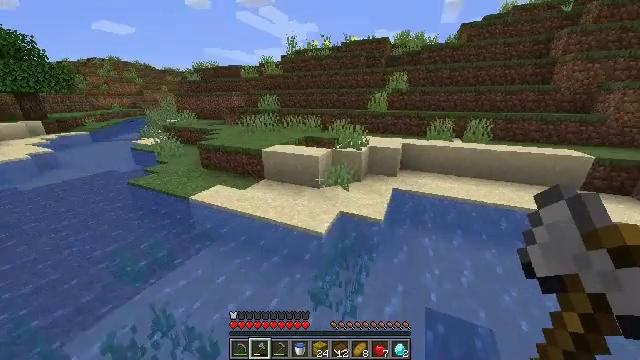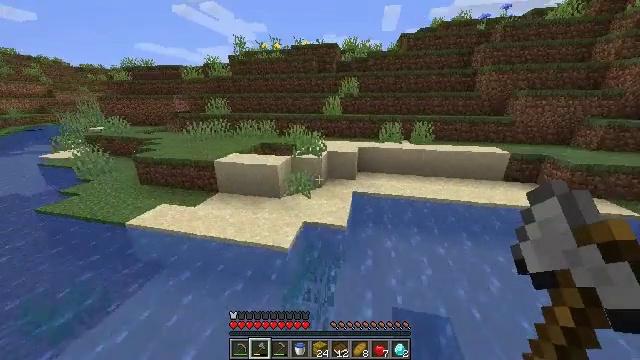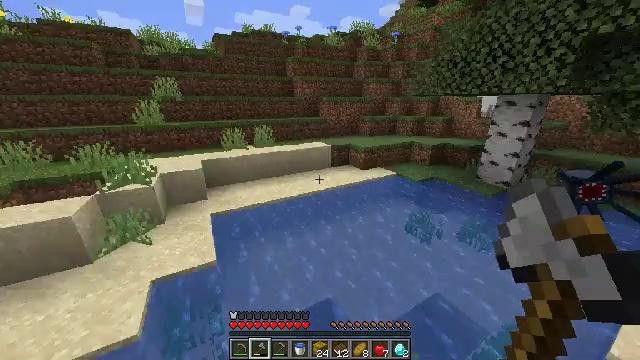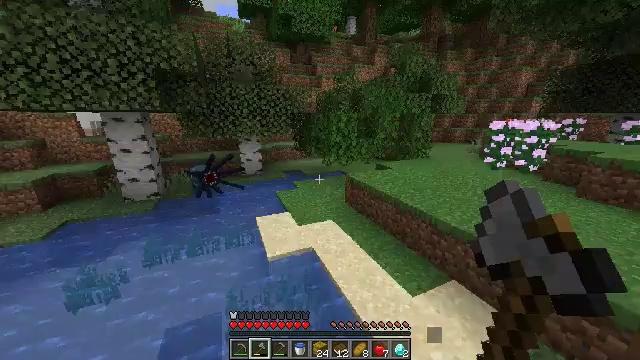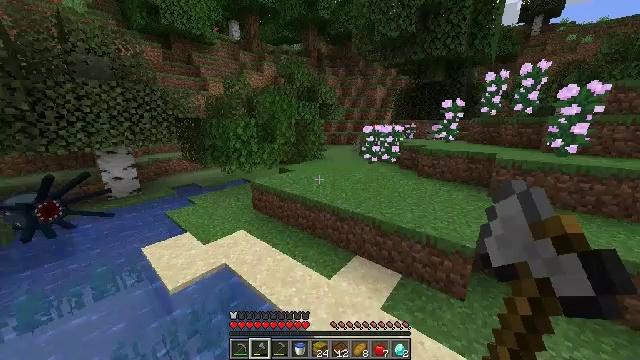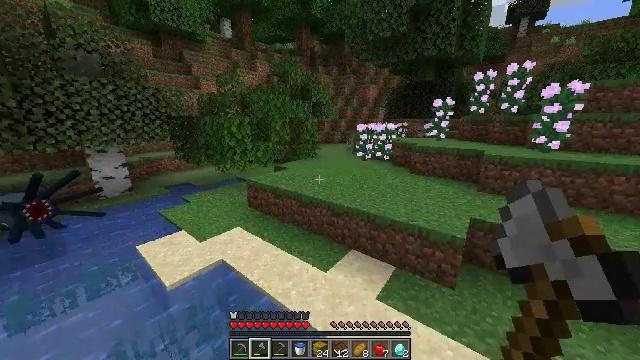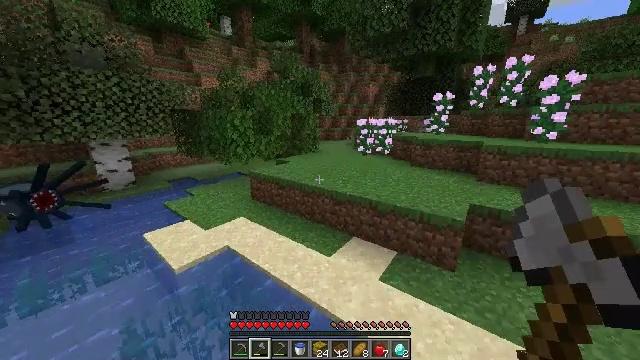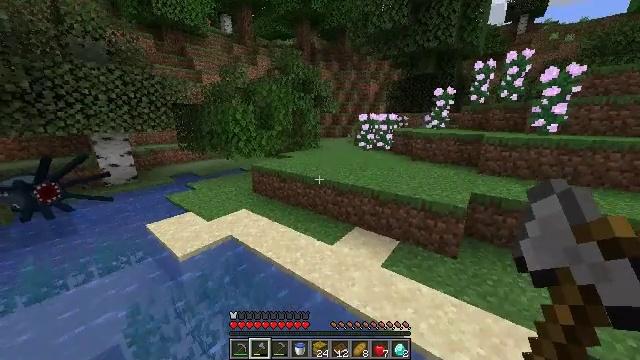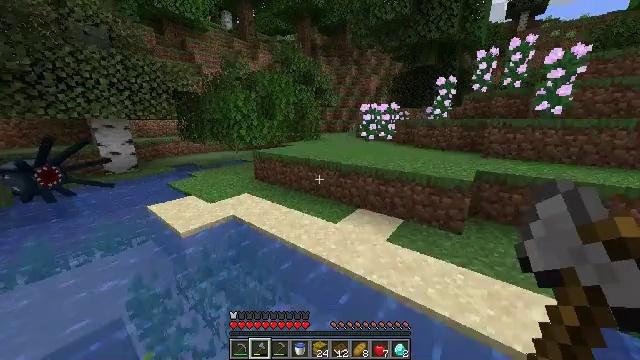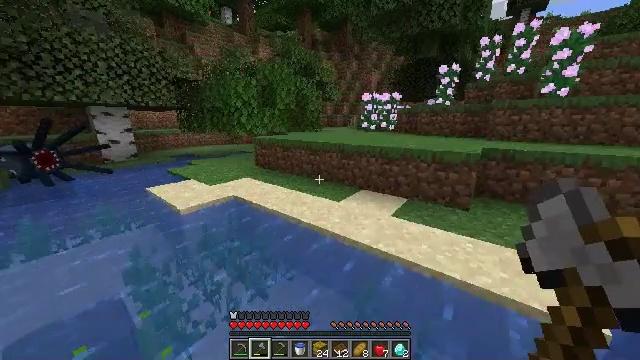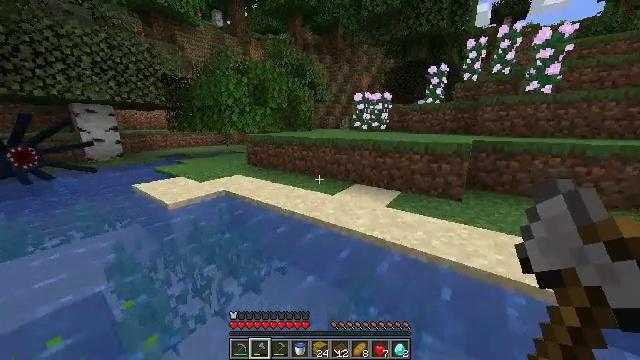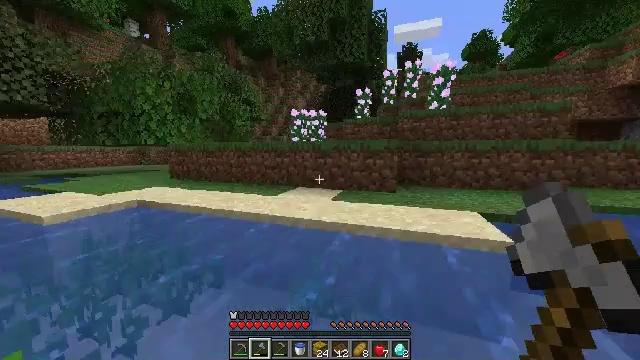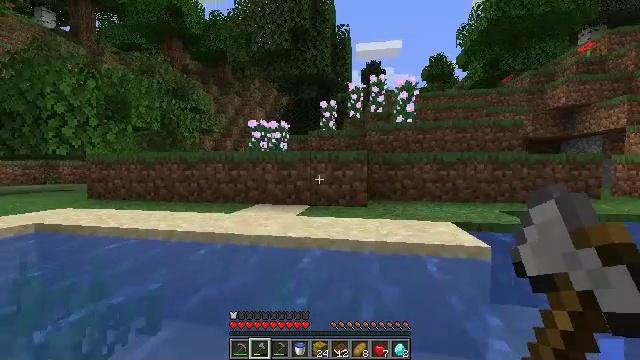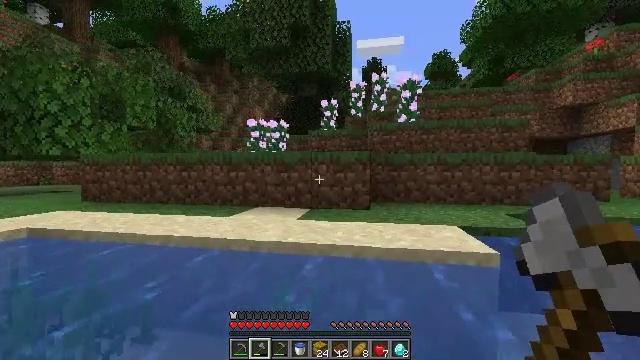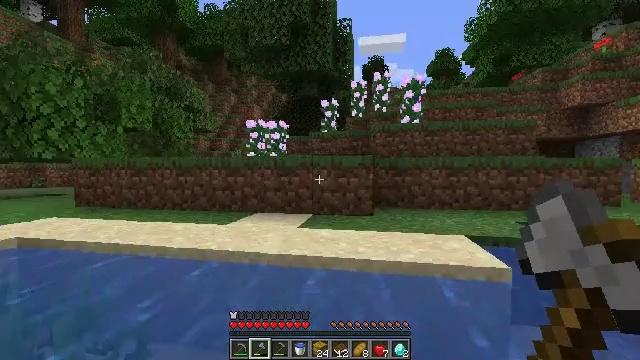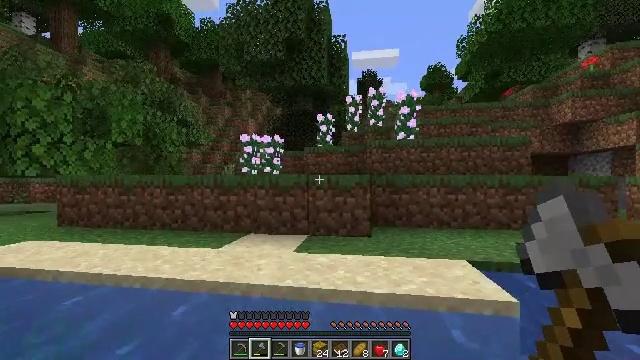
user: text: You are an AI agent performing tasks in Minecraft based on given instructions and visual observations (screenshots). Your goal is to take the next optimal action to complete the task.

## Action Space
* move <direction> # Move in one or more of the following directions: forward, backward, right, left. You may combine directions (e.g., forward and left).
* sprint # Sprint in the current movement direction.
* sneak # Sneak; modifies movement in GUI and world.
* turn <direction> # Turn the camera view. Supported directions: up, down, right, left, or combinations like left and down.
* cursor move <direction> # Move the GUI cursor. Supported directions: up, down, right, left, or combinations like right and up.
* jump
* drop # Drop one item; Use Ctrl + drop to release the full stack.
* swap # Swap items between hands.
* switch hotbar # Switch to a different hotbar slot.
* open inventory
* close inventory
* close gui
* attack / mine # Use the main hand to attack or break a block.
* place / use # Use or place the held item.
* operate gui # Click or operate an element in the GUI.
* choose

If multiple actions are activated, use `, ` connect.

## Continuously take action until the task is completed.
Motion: motion action
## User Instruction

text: Break the peony to collect it.
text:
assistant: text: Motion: move forward, sprint, turn right, jump
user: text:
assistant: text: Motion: move forward, sprint, turn right, jump
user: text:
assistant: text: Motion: move forward, sprint, turn right and up, jump
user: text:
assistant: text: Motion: move forward, sprint, turn right and up, jump
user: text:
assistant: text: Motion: move forward, sprint, turn right, jump
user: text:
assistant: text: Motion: move forward, sprint, jump
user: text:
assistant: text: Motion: move forward, sprint, jump
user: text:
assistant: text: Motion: move forward, sprint, jump
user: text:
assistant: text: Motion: move forward, sprint, jump
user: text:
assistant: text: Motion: move forward, sprint, turn right and up, jump
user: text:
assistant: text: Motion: move forward, sprint, turn right and up, jump
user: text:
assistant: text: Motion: move forward, sprint, turn right and up, jump
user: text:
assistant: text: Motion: move forward, sprint, jump
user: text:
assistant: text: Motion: move forward, sprint, jump
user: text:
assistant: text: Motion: move forward, sprint, turn right and up, jump
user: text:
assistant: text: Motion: move forward, sprint, turn up, jump
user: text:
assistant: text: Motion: move forward, sprint, jump
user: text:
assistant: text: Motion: move forward, sprint, jump
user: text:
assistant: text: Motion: move forward, sprint, jump
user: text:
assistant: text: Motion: move forward, sprint, jump
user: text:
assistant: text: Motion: move forward, sprint, jump
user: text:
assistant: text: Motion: move forward, sprint, turn left and up, jump
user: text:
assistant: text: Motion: move forward, sprint, turn left, jump
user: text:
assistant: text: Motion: move forward, sprint, turn left, jump
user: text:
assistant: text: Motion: move forward, sprint, jump
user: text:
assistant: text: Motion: move forward, sprint, jump
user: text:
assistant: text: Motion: move forward, sprint, turn left, jump
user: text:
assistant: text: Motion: move forward, sprint, turn left and down, jump
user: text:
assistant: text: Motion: move forward, sprint, turn left and down, jump
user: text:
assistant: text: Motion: move forward, sprint, jump